Interaction volume radius: 10 \u00c5
Interaction volume height: 40 \u00c5
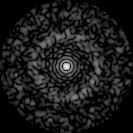
Disorder parameter: 0.8368